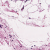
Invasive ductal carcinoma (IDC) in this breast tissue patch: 0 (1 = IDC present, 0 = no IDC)